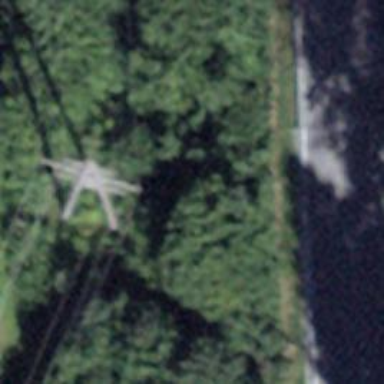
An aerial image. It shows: Power tower.